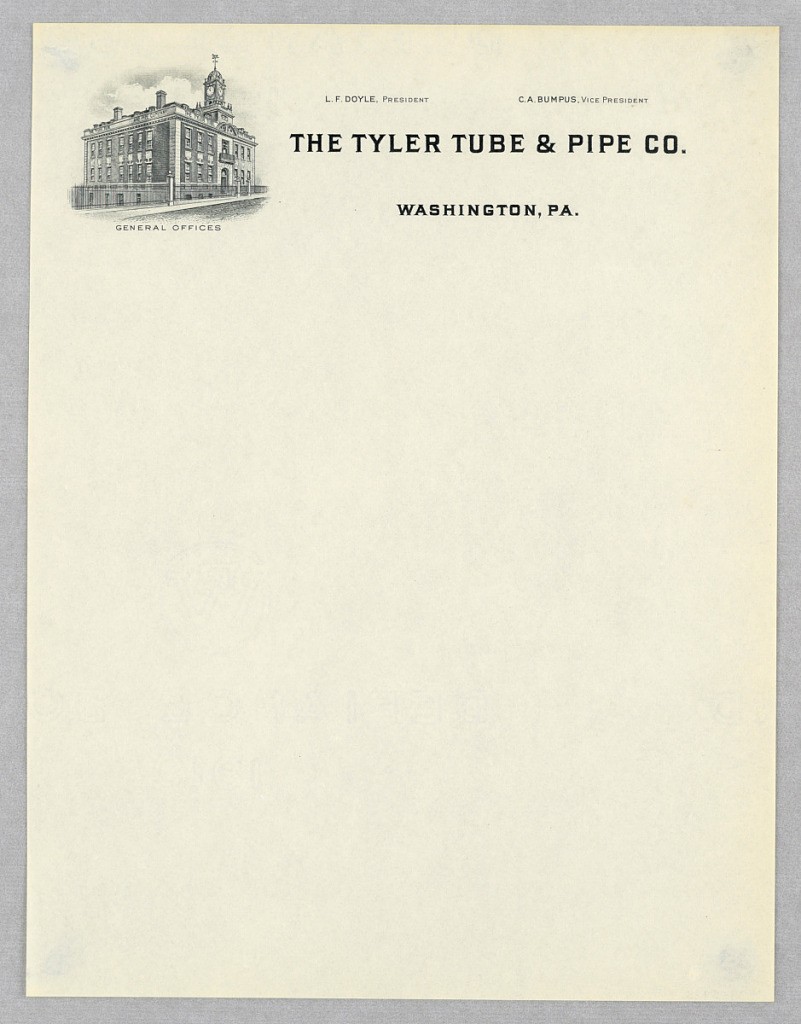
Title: The Tyler Tube & Pipe Co., Washington, Pennsylvania
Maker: Unknown, American
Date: ca. 1910
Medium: Letterpress: black ink on cream wove paper
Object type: letterhead
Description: Upper left, a three quarter elevation of a factory building (with clocktower) identified as "GENERAL OFFICES";  at upper right quadrant of sheet,  company name, location, name of President and Vice President.